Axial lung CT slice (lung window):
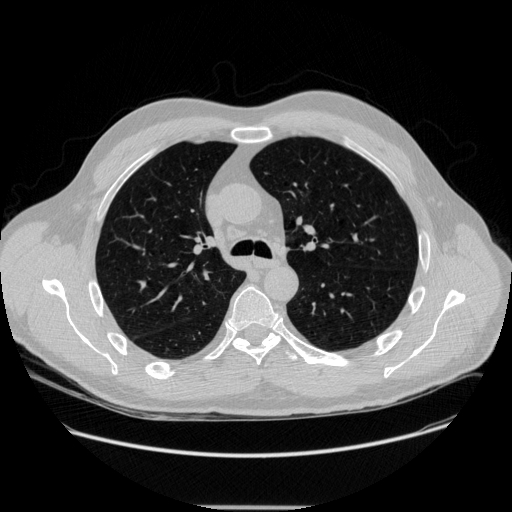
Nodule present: no